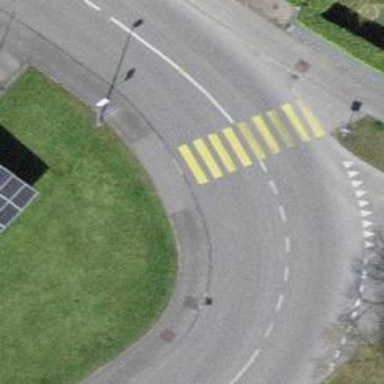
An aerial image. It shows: Uncontrolled zebra crossing on the road.